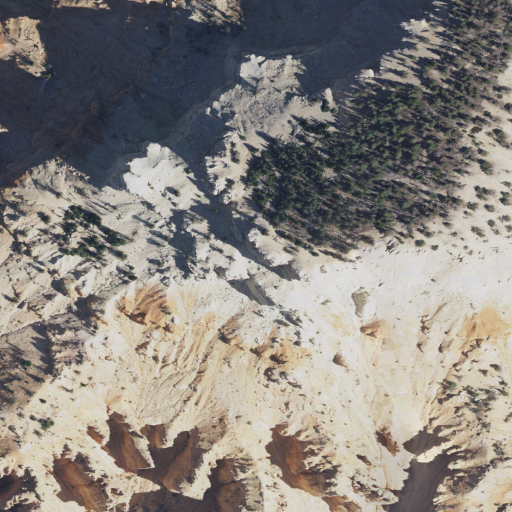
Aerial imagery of cape in Utah named Powell Point containing barren land, shrub, grassland, and evergreen forest